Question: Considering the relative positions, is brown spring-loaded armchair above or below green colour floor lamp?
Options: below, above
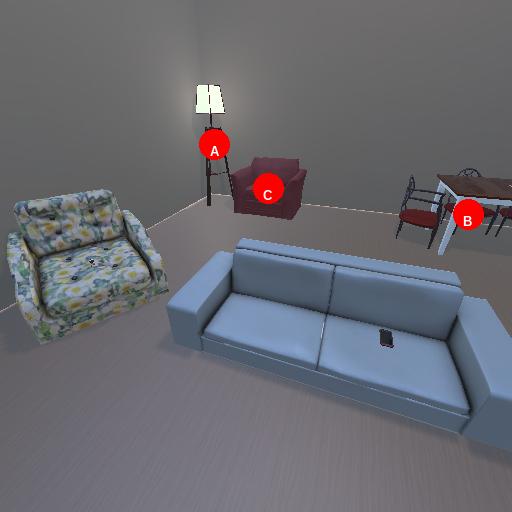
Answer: below